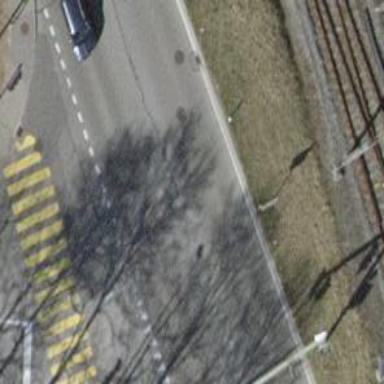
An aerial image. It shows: Road with traffic signals at crossing.